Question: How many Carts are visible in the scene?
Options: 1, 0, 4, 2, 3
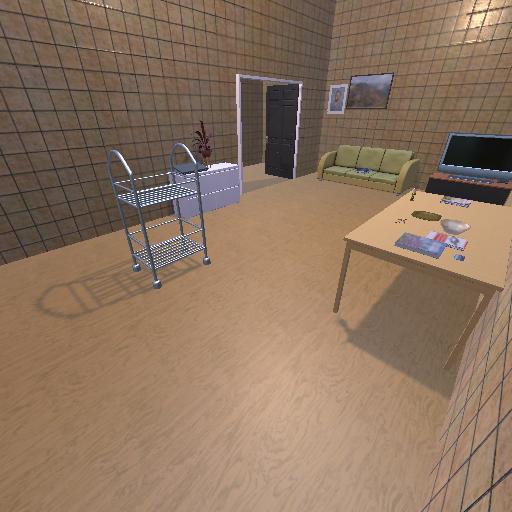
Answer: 1